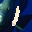
Label: 1